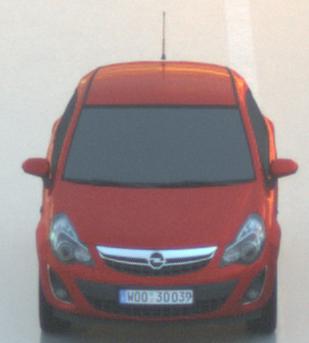
Make: Opel
Model: Corsa 1.2
Detailed model: Corsa (D)
Model produced from: 2011/01
Model produced until: 2014/08
Doors: 3
Color: red
Road condition: wet road
Daytime: sunrise or sunset
Contrast: medium contrast